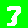
Digit: 3